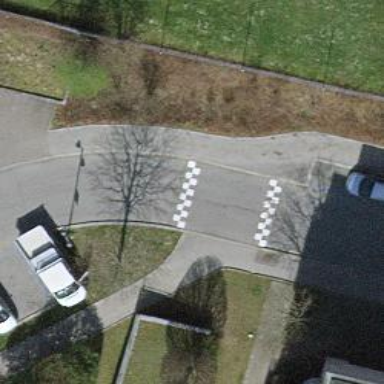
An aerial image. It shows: Asphalt footpath with unmarked crossing.